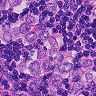
Metastatic tissue present: yes